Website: lowes
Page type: billing-address
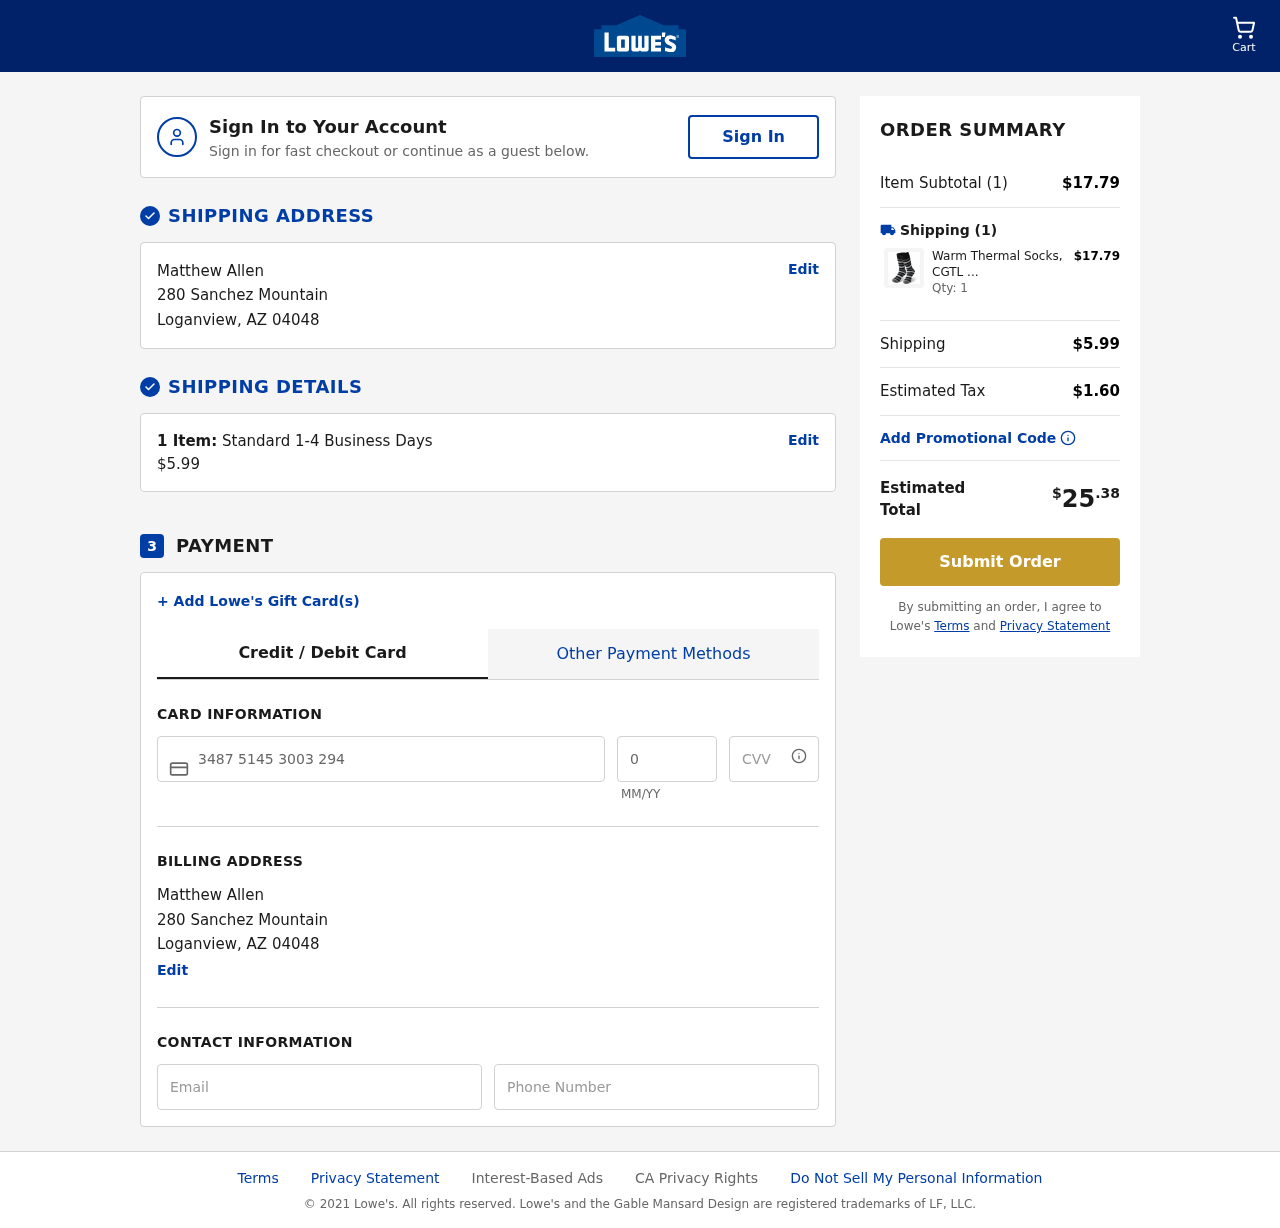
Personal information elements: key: PII_CARD_CVV
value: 2254
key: PII_CARD_EXPIRY
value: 03/30
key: PII_CARD_NUMBER
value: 3487 5145 3003 294
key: PII_CITY
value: Loganview
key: PII_EMAIL
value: matthewallen@yahoo.com
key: PII_FULLNAME
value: Matthew Allen
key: PII_PHONE
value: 8963745844
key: PII_POSTCODE
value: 04048
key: PII_STATE_ABBR
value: AZ
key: PII_STREET
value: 280 Sanchez Mountain
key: PII_FULLNAME2
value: Matthew Allen
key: PII_STREET2
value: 280 Sanchez Mountain
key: PII_CITY2
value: Loganview
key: PII_STATE_ABBR2
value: AZ
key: PII_POSTCODE2
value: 04048
Product elements: key: PRODUCT1_NAME
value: Warm Thermal Socks, CGTL Unisex Fur Lined Winter Sport Socks Thick Boot Insulated Heated Socks for C
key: PRODUCT1_PRICE
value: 17.79
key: PRODUCT1_QUANTITY
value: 1
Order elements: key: ORDER_NUM_ITEMS
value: Cart
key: ORDER_NUM_ITEMS
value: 1 Item:
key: ORDER_NUM_ITEMS
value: Item Subtotal (1)
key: ORDER_SHIPPING_COST
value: $5.99
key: ORDER_SUBTOTAL
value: $17.79
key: ORDER_TAX
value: $1.60
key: ORDER_TOTAL
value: $25.38